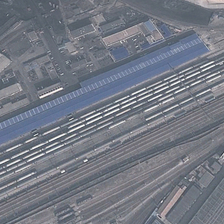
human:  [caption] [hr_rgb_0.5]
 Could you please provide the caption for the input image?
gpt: some buildings are in two sides of a railway station .

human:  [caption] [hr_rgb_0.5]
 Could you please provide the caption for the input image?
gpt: some buildings are in two sides of a railway station .

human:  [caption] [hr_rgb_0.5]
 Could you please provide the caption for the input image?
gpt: some buildings are in two sides of a railway station .

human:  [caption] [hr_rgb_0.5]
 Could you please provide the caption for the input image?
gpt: some buildings are in two sides of a railway station .

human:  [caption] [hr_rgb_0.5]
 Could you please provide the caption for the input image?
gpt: some buildings are in two sides of a railway station .